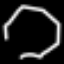
Label: octagon